Field crop: maize
Growth stage: 2
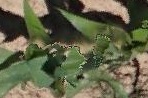
Species: maize